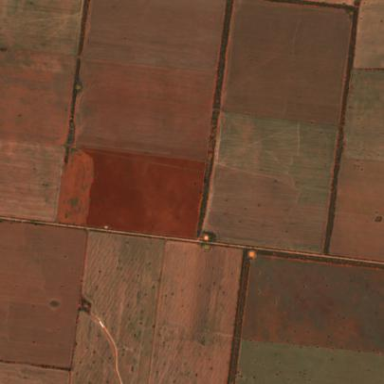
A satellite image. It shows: Farmland used to cultivate crops.